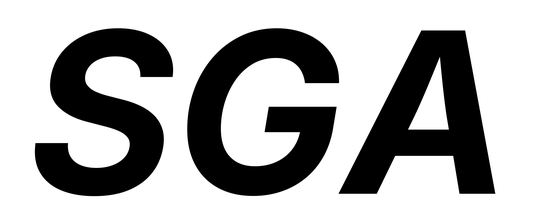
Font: Inter-Italic_Bold_Italic